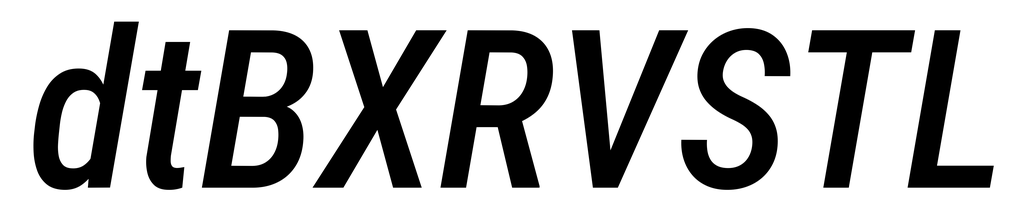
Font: Roboto-Italic_Condensed_Medium_Italic